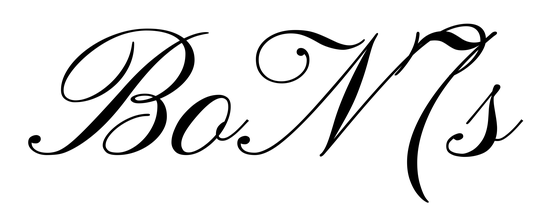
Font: PinyonScript-Regular